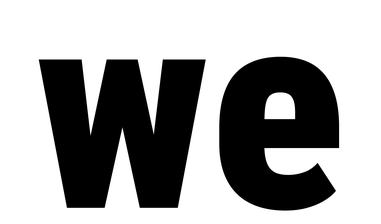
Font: Roboto_Condensed_Black